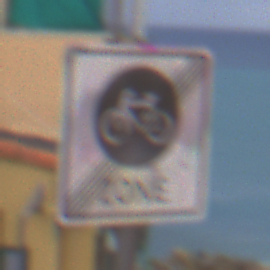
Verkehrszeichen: EndeFahrradzone
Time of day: Midday
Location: Outdoor (Urban)
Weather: Overcast
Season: NotSpecified
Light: Natural